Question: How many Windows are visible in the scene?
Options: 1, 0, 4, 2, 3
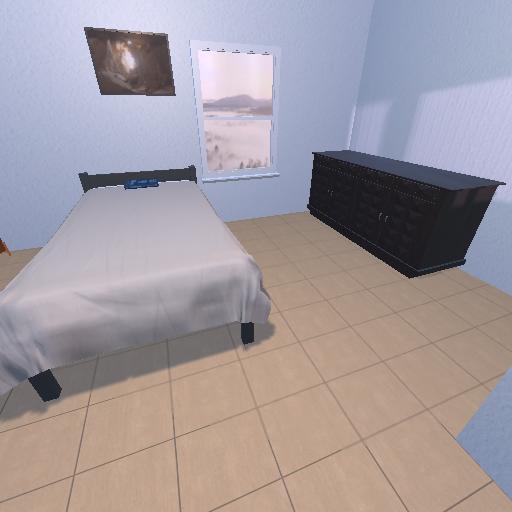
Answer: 1